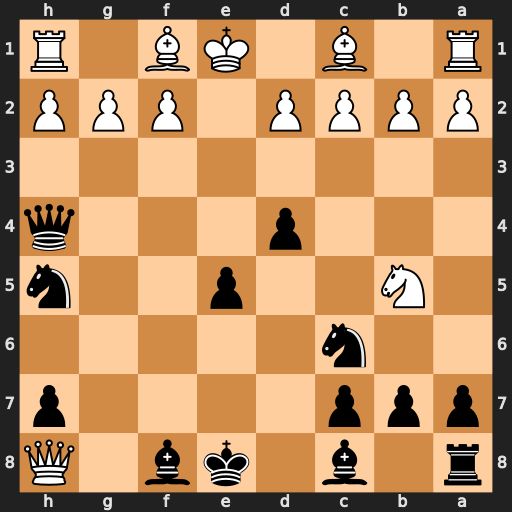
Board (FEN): r1b1kb1Q/ppp4p/2n5/1N2p2n/3p3q/8/PPPP1PPP/R1B1KB1R
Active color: b
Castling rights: KQq
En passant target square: -
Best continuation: Qe4+ Kd1 Bg4+